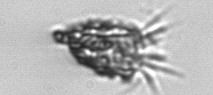
Label: Tintinnopsis